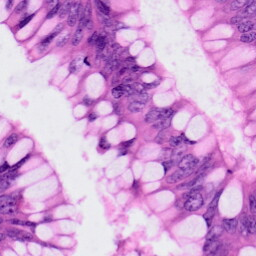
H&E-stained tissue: Colon